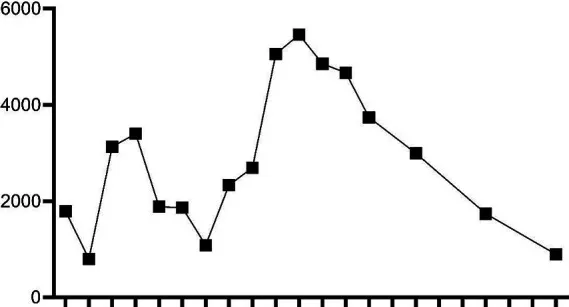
The concentration of D-Dimer during the 10 days after admission.
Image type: pathology (masson_trichrome)